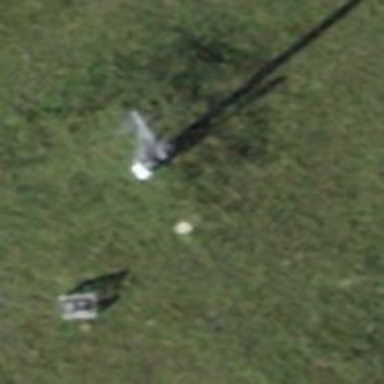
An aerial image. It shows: Pylon for aerialway.